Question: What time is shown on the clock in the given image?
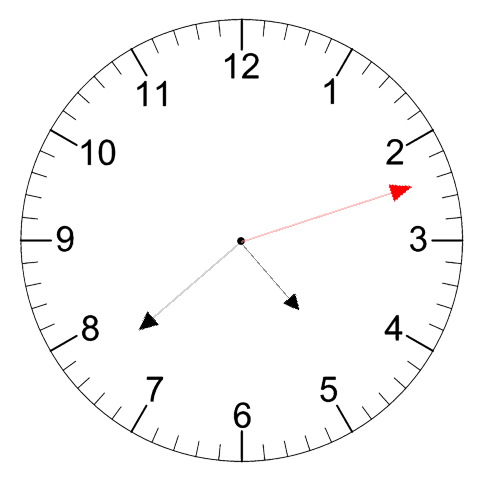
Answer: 04:38:12